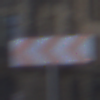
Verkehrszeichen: RichtungstafelnInKurvenGrossRechts
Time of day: MorningAfternoon
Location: Outdoor (Urban)
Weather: PartlyCloudy
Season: NotSpecified
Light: Natural